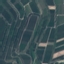
Label: PermanentCrop